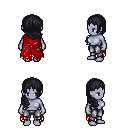
a pixel art fantasy rpg character, female body template, dark elf, purple skin, red tattered cape, metal pants, raven right-swept hairstyle, four views (front, back, left, right), 2x2 character sprite sheet, small pixel art, hard edges, no anti-aliasing